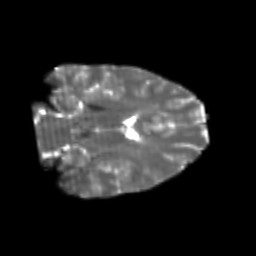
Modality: T2w
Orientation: coronal
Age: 23
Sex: female
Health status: healthy
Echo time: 0.074 s